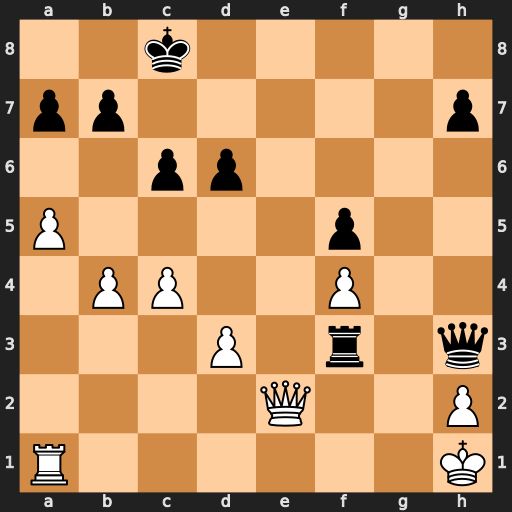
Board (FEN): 2k5/pp5p/2pp4/P4p2/1PP2P2/3P1r1q/4Q2P/R6K
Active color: w
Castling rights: -
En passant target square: -
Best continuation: Re1 Re3 Qxe3 Qxe3 Rxe3